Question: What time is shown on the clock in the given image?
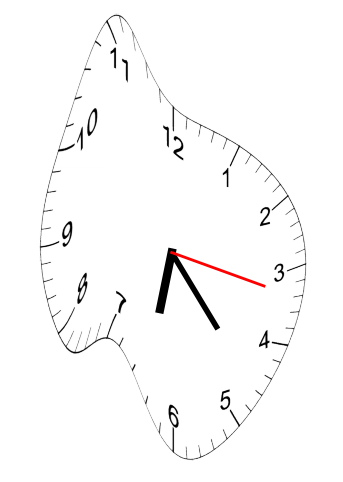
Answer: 06:23:17